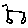
Label: circle